Question: I created a brand new "ASP.NET Web Application" project in VS2013. Then trying to add AjaxControlToolkit from Nuget Package Manager. When I try to install the package I get following error:
:
Could not find a part of the path 'C:\Users\Chirag\AppData\Local\Temp\nuget\r25qb1tx.wpx\lib\net20\AjaxMin.dll

I tried to re-install Nuget package manager but it says its up-to-date. Please help!
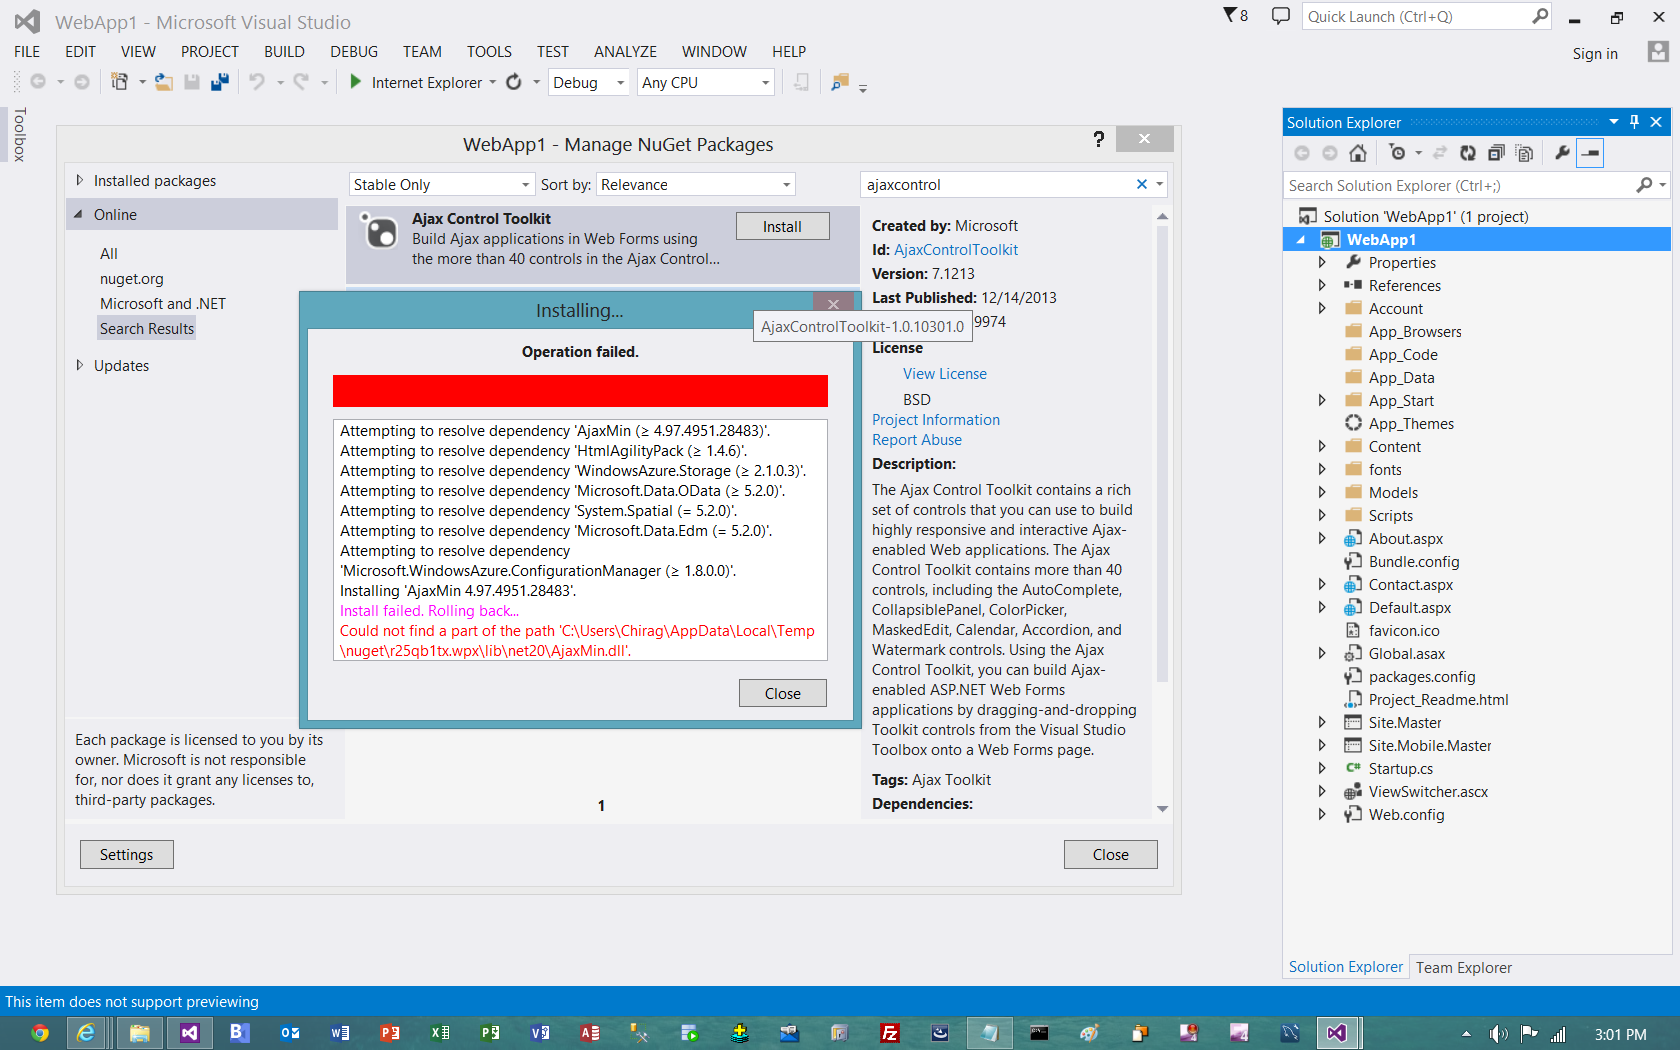
Answer: Just realized that I was running VS2013 as normal mode and did not have enough permissions to copy files to target folder. When you "Run As Administrator", I was able to download/install the packages successfully.